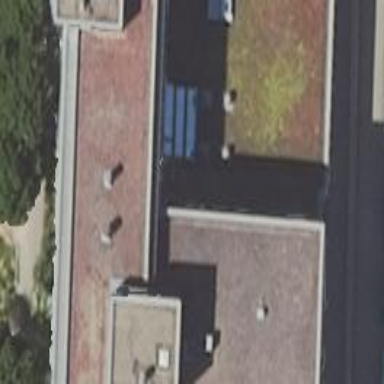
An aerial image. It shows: Office building.